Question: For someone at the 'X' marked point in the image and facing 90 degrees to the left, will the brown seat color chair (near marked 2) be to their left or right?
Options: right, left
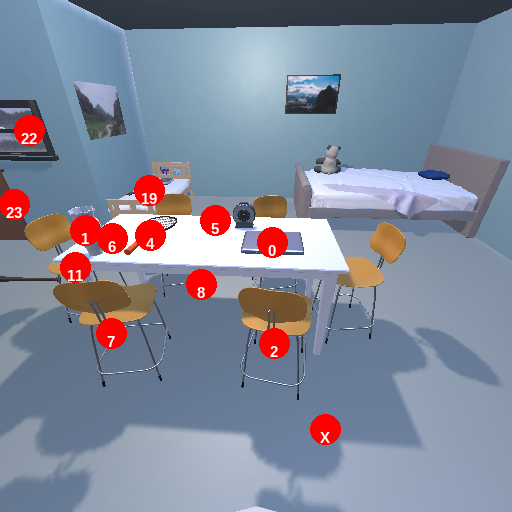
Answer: right